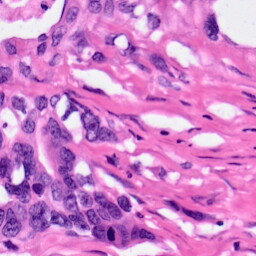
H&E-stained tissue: Pancreatic